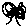
Label: tree